Aerial crown-view tile of a tropical tree (Barro Colorado Island, Panama), acquired 20240716:
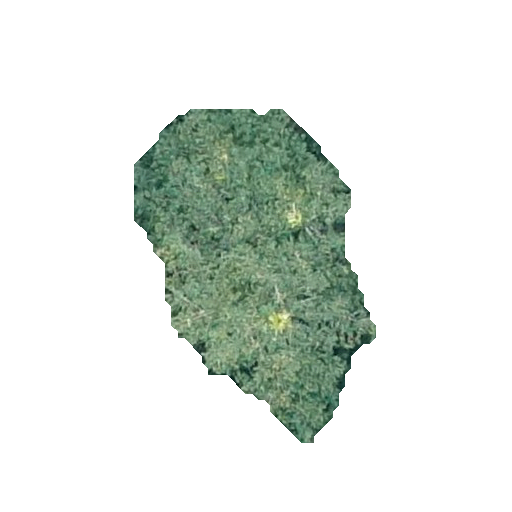
Species: Virola sebifera
GBIF accepted scientific name: Virola sebifera
Crown area: 82.073 m²